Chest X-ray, AP view. Patient: 29 years old, sex M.
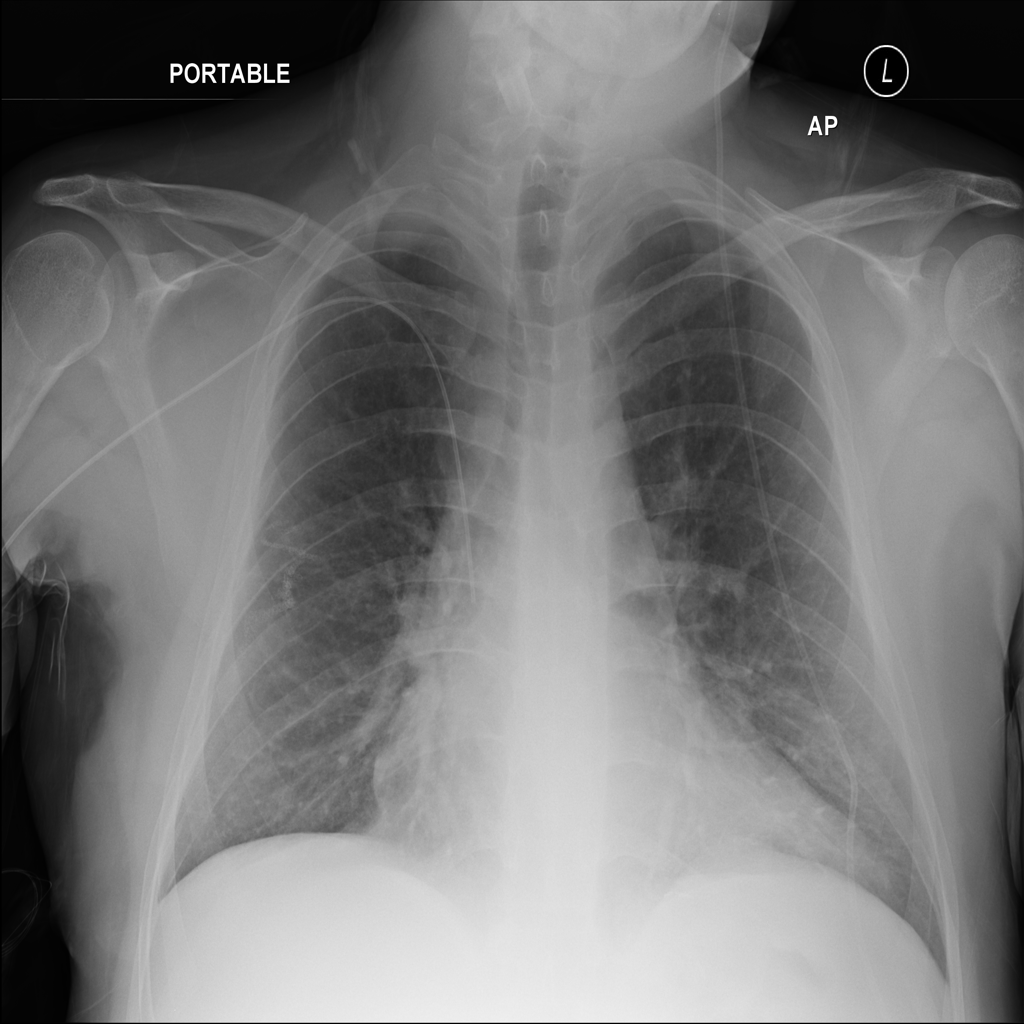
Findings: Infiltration